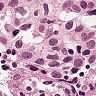
Metastatic tissue present: yes